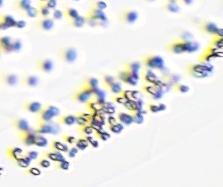
Label: Phaeocystis